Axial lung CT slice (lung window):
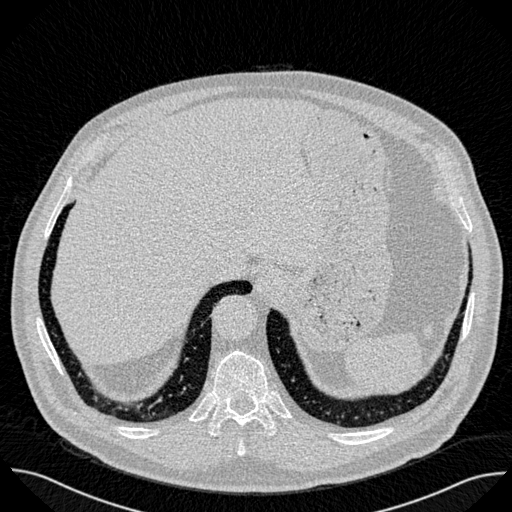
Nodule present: no